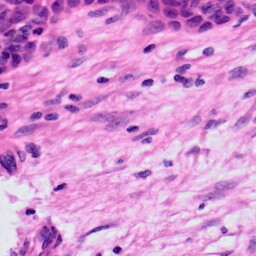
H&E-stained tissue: Skin